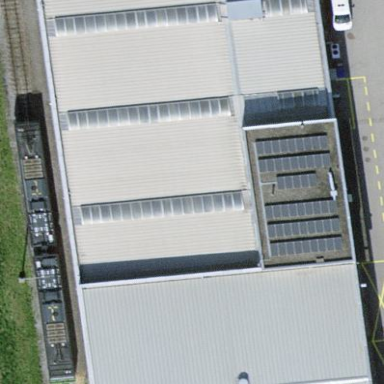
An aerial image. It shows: Workshop building located near railway.